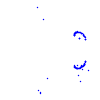
Particle: proton